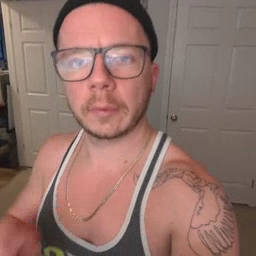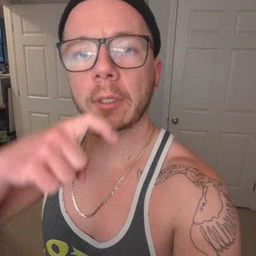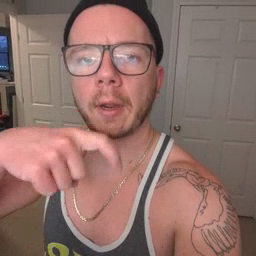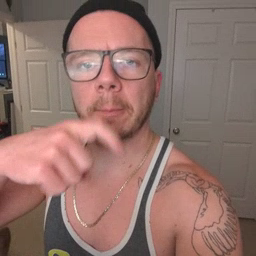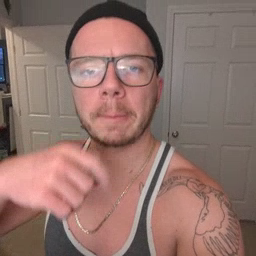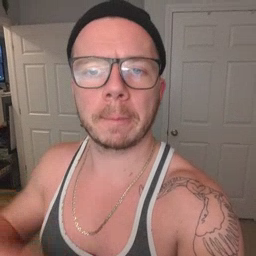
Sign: time